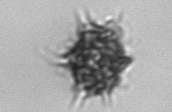
Label: Dictyocha